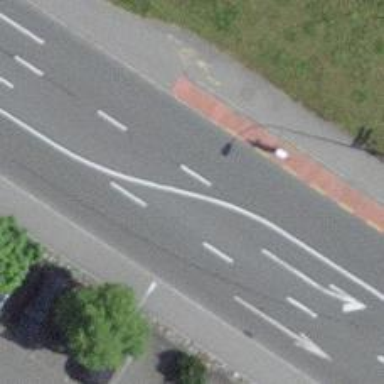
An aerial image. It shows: There is primary highway with cycle track on the left side.